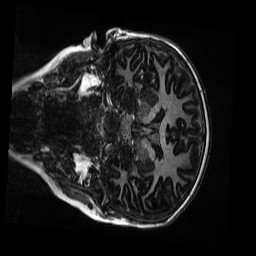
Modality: MP2RAGE
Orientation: coronal
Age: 9
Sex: female
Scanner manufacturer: siemens
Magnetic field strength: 3 T
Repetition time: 4 s
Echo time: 0.00303 s